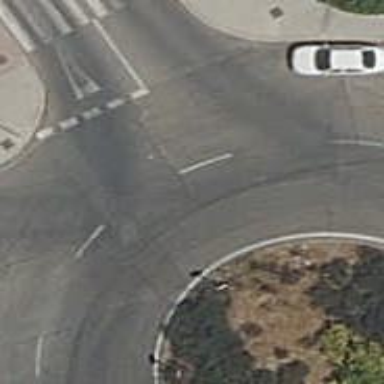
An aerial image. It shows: Residential road with roundabout.